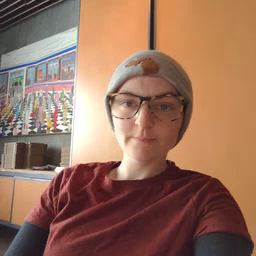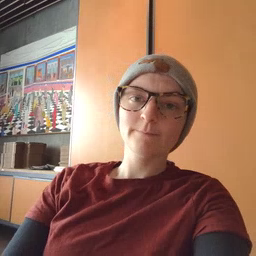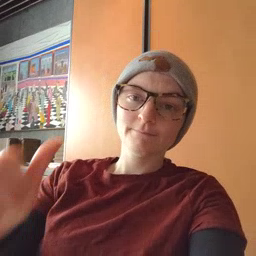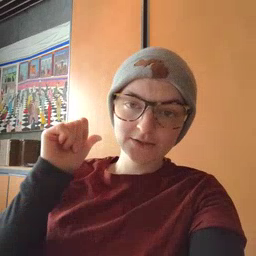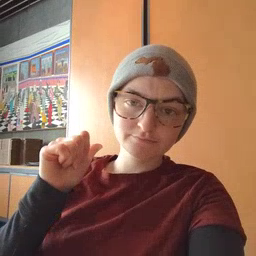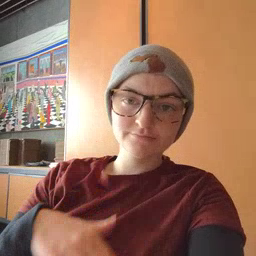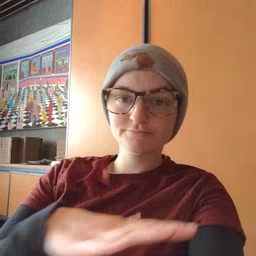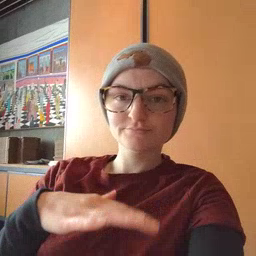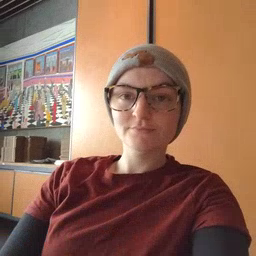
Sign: backyard